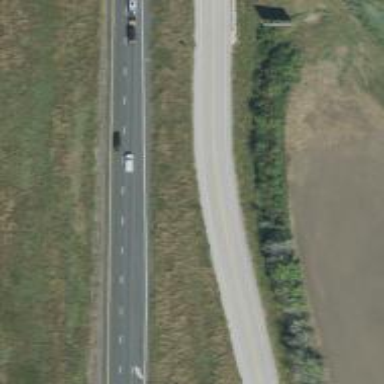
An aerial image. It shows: This image shows trunk highway that functions as expressway.